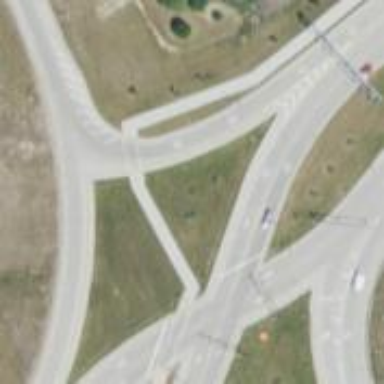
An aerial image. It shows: Motorway link at Diverging Diamond Interchange (DDI).